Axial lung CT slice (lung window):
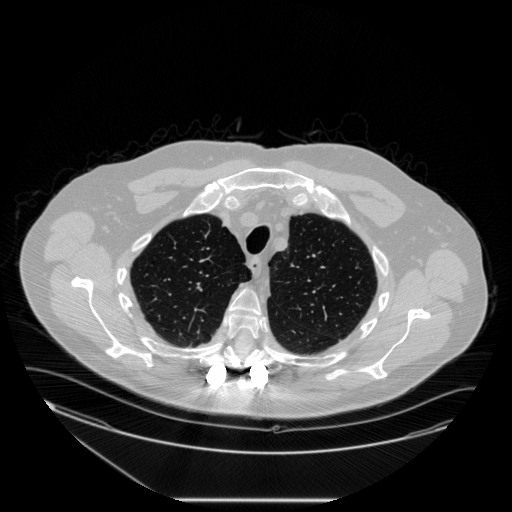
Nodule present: no